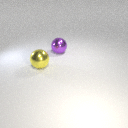
large yellow metal sphere in front of large purple metal sphere